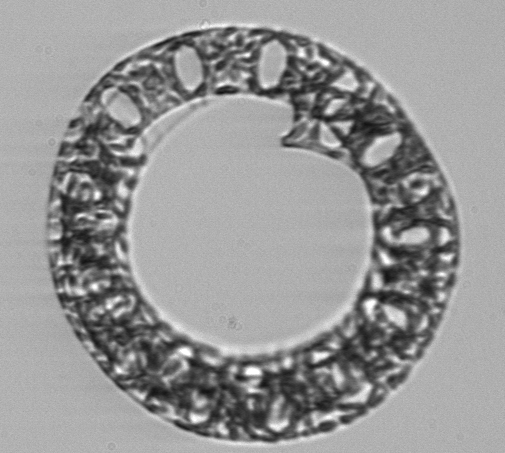
Label: Eucampia